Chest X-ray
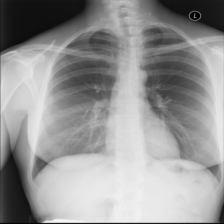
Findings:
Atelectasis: negative
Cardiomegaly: negative
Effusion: negative
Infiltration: negative
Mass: negative
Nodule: negative
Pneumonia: negative
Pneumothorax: negative
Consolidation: negative
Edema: negative
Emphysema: negative
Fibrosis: negative
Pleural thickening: negative
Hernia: negative